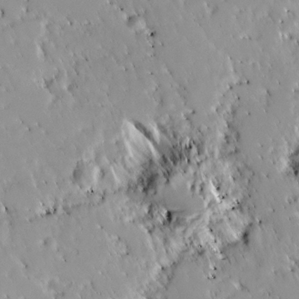
Label: non_frost